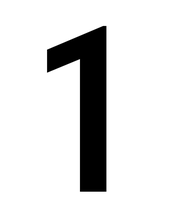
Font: Roboto_Condensed_Medium